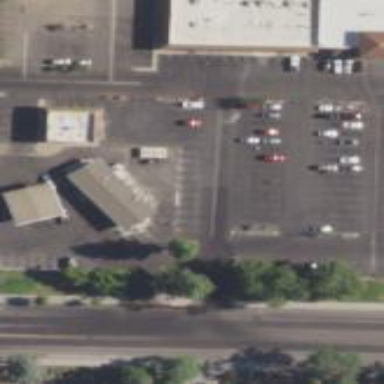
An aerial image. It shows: Commercial area with car repair shop. The area also serves as neighborhood shopping center.